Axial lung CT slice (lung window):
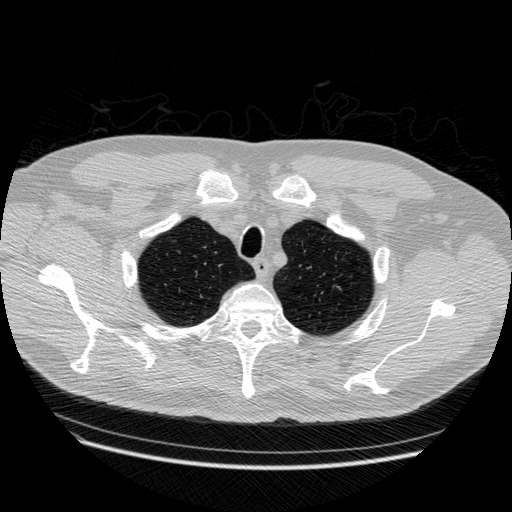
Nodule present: no